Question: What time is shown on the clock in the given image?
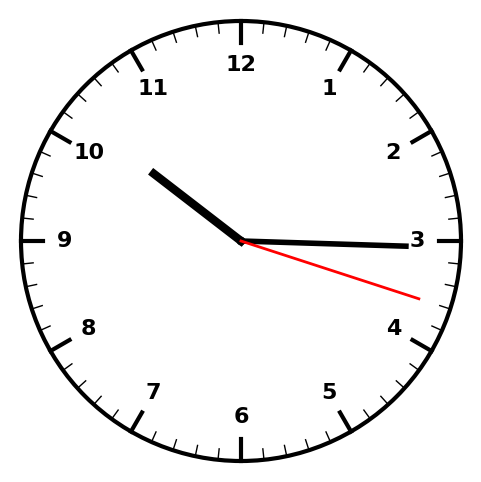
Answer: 10:15:18